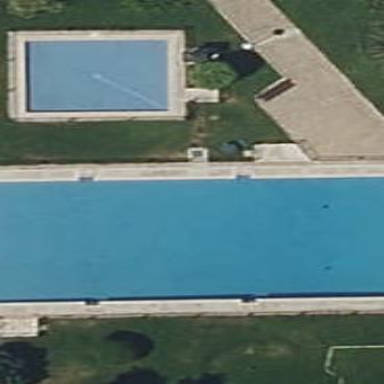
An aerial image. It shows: Swimming pool located in leisure land.